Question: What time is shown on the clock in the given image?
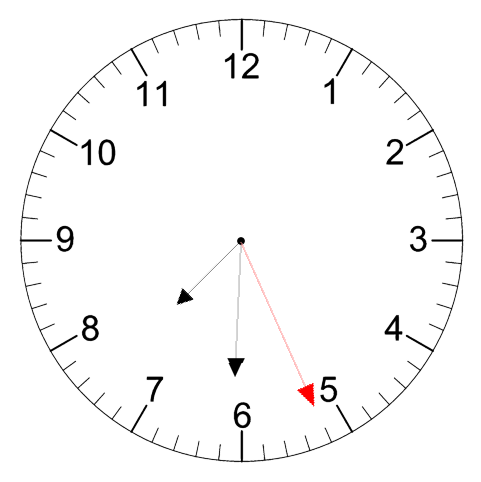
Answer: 07:30:26